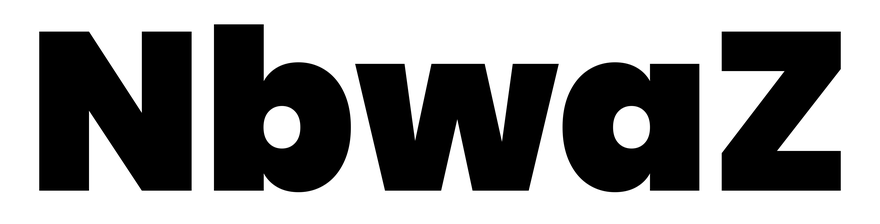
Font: Poppins-Black